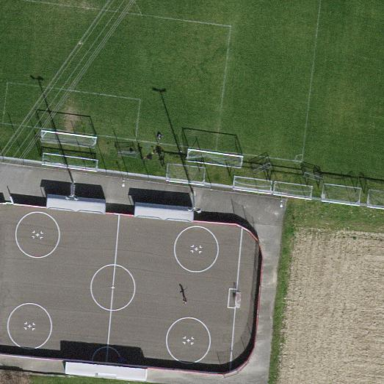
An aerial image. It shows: Pitch for field hockey enclosed by fence.